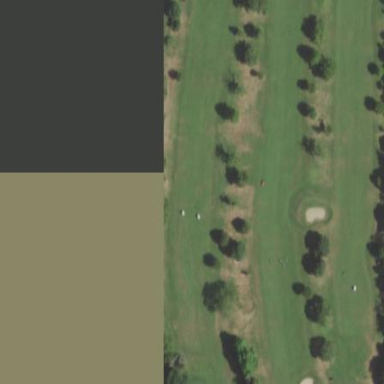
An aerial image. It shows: Grassy area designated as golf fairway.